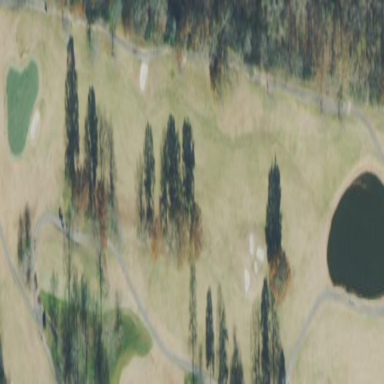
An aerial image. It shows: Golf rough area.